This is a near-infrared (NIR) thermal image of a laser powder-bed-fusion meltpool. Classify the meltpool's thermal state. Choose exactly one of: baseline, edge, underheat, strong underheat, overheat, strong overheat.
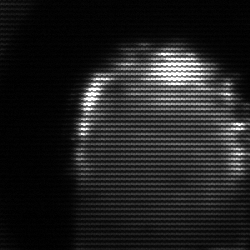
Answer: baseline